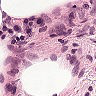
Metastatic tissue present: no